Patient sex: M
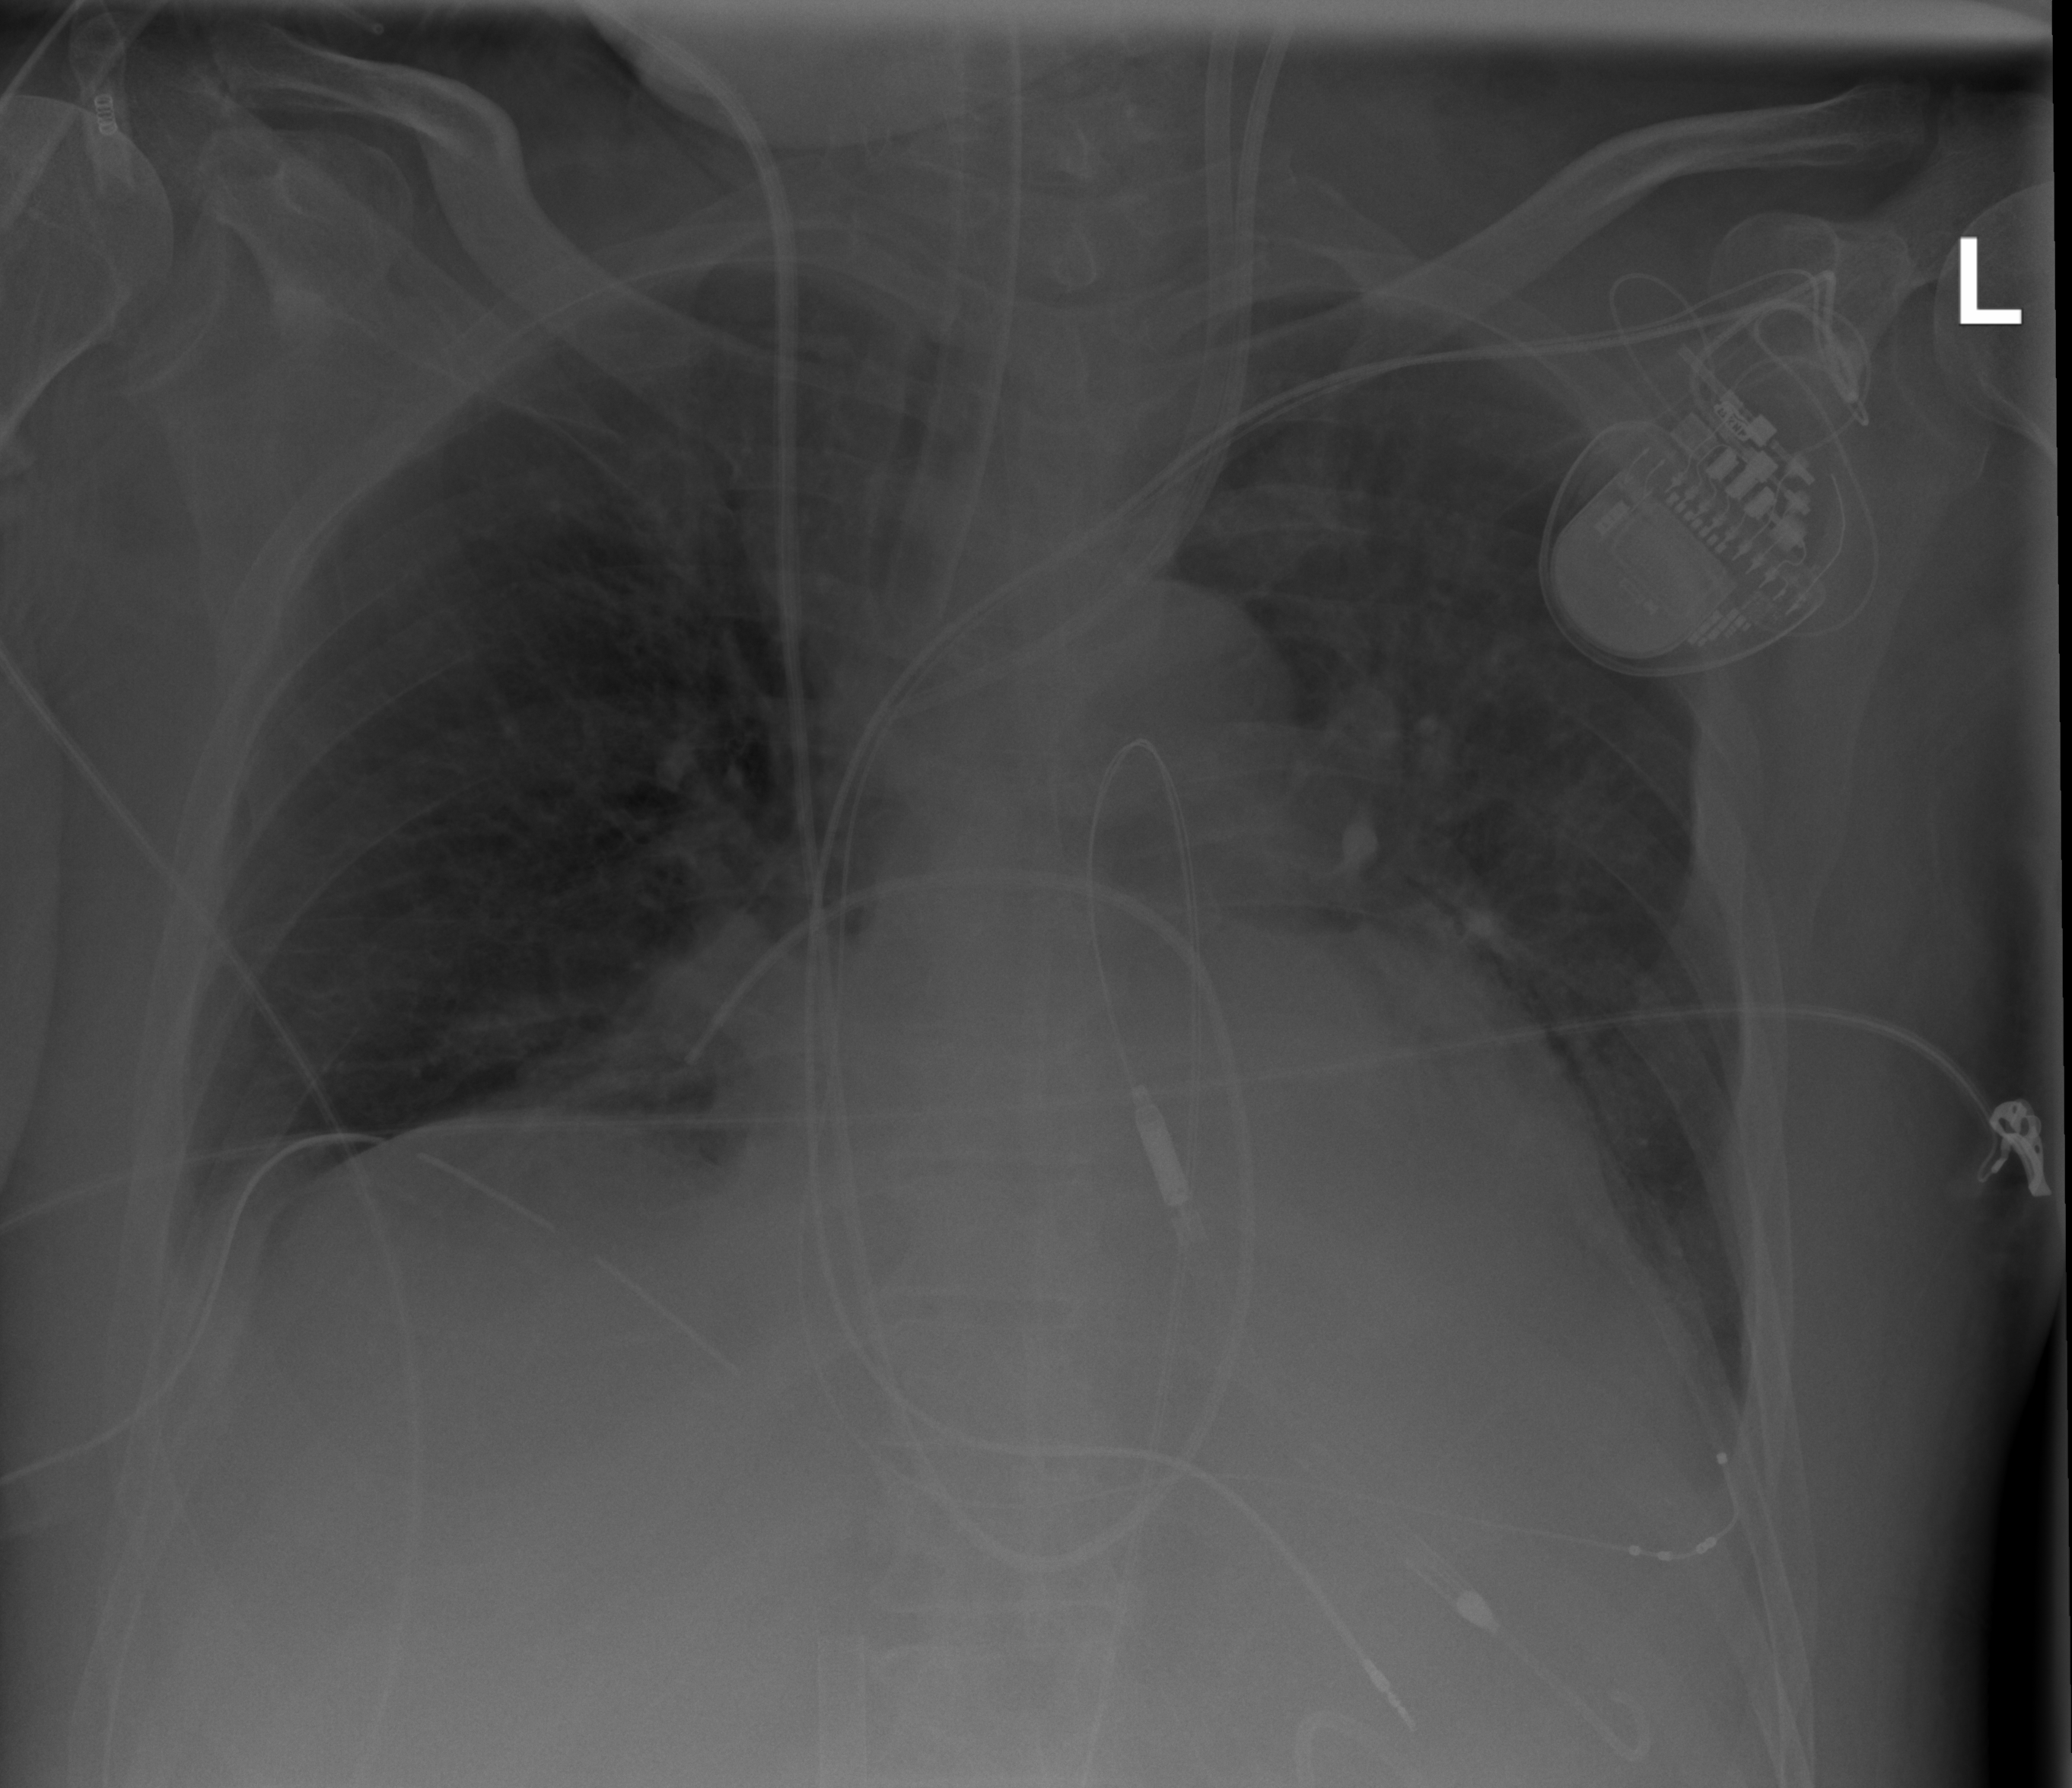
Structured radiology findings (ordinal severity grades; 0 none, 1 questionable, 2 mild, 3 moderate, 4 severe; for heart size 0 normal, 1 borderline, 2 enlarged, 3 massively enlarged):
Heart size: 2
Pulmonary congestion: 2
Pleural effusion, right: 2
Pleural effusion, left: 2
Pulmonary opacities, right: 2
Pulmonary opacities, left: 2
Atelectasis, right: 2
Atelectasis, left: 2